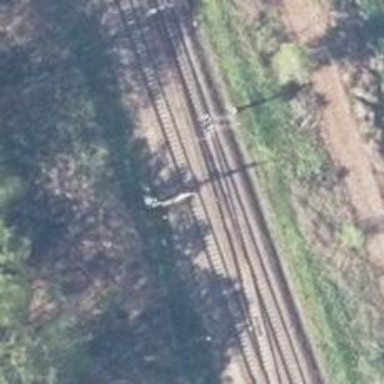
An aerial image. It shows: Milestone along the railway with catenary mast.